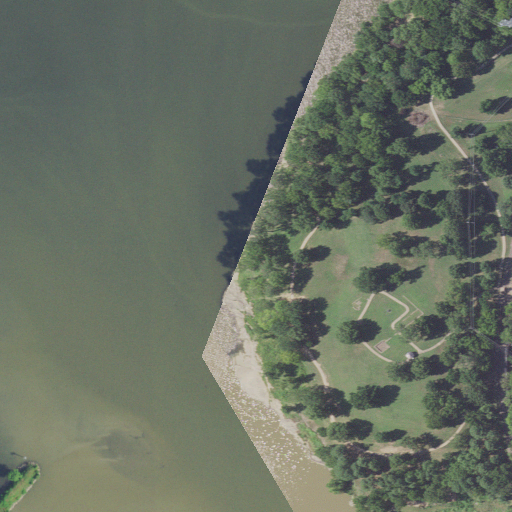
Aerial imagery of cape in Arkansas named Belle Point containing open water, open development, low intensity development, deciduous forest, woody wetlands, grassland, and medium intensity development